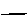
Label: line